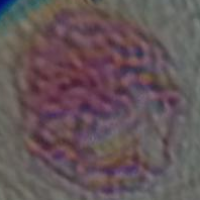
Label: prophase